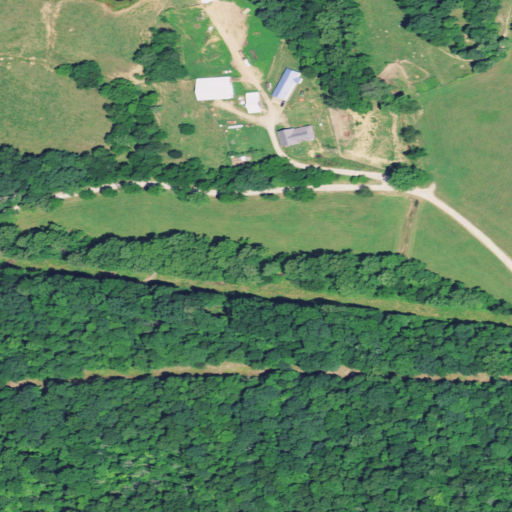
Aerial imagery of valley in Ohio named Anderson Hollow containing deciduous forest, pasture, open development, low intensity development, medium intensity development, high intensity development, and open water